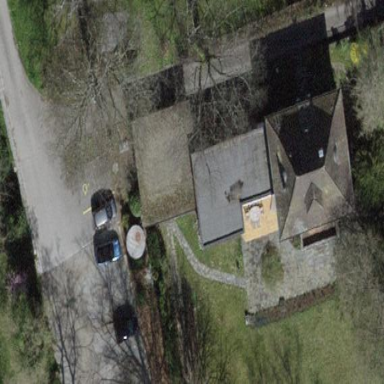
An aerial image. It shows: Building with tiled roof.